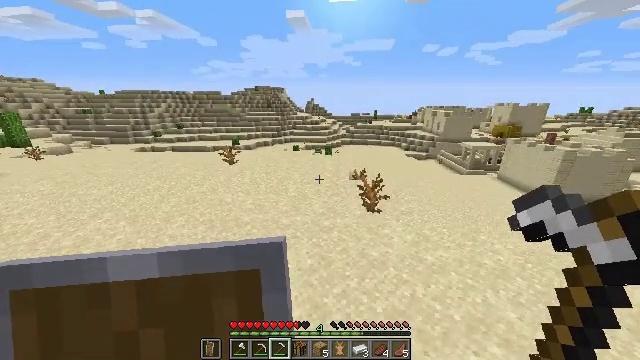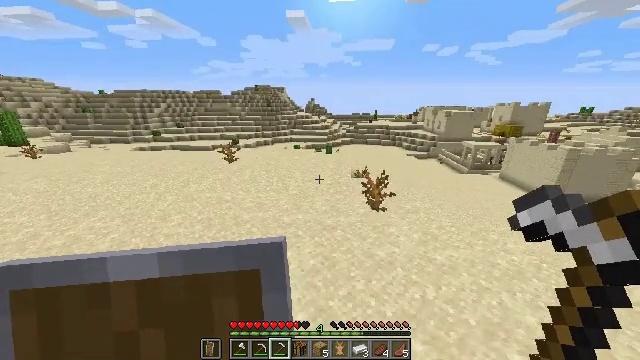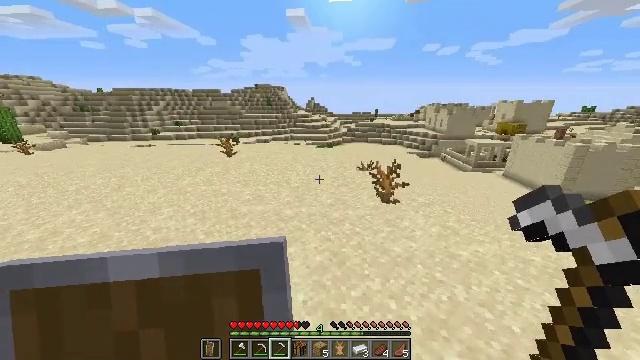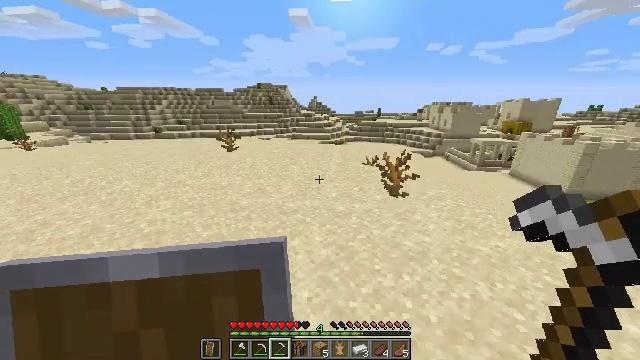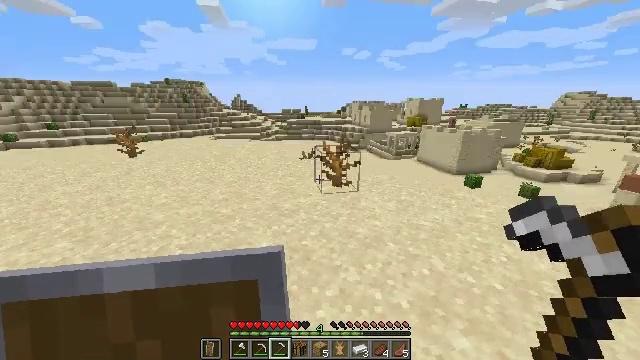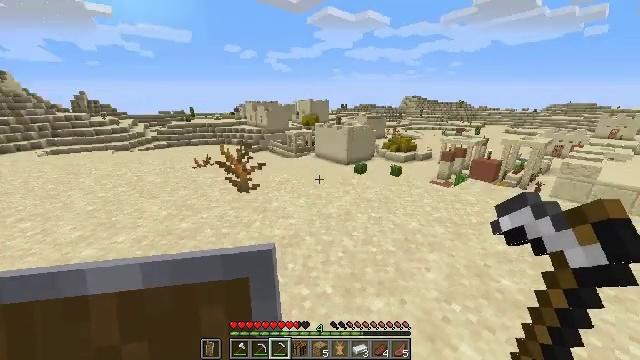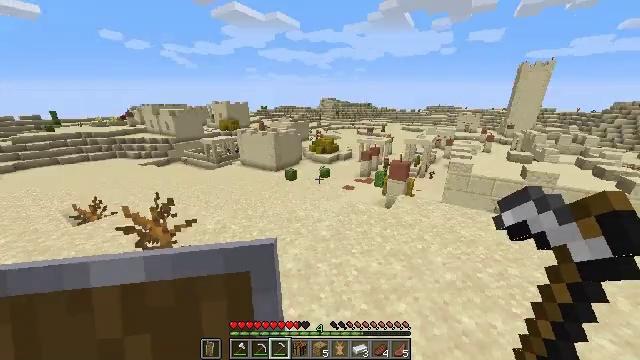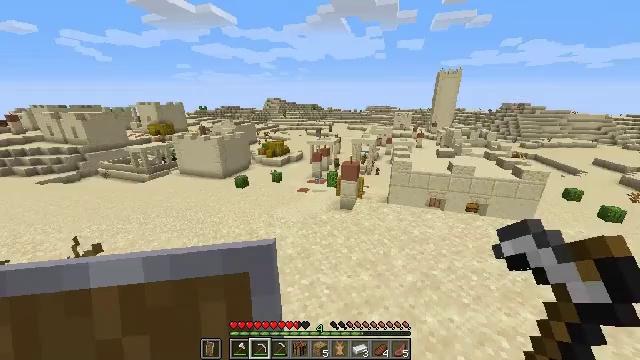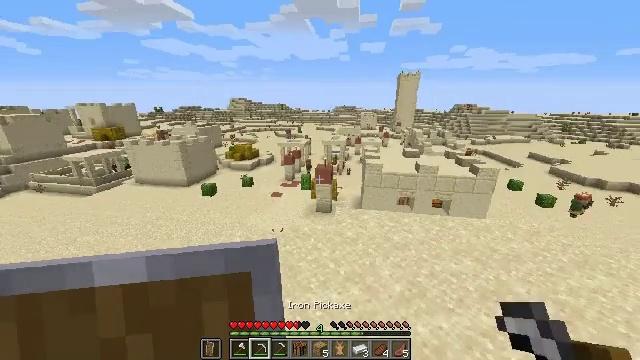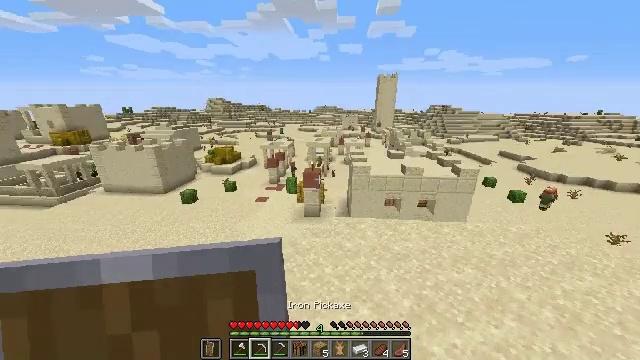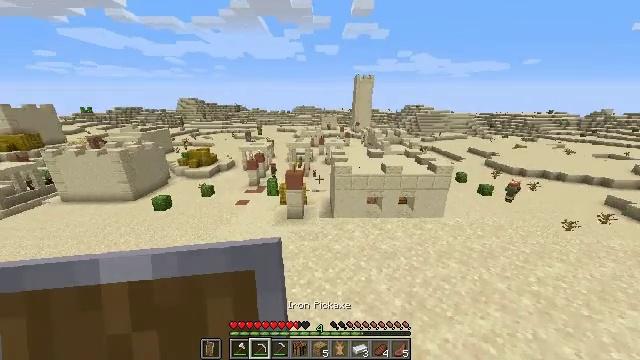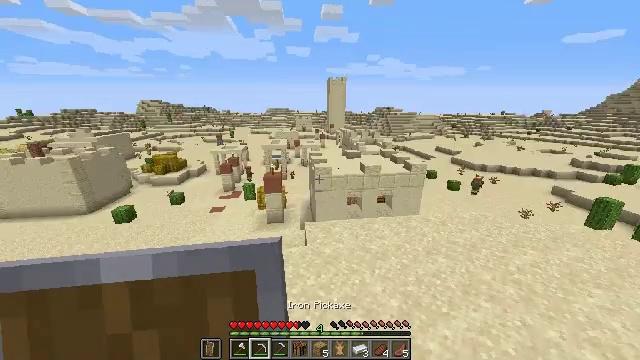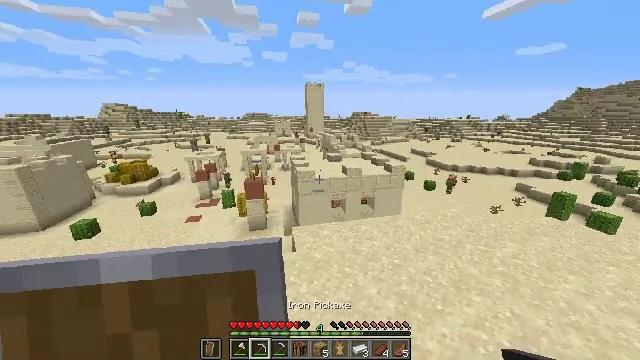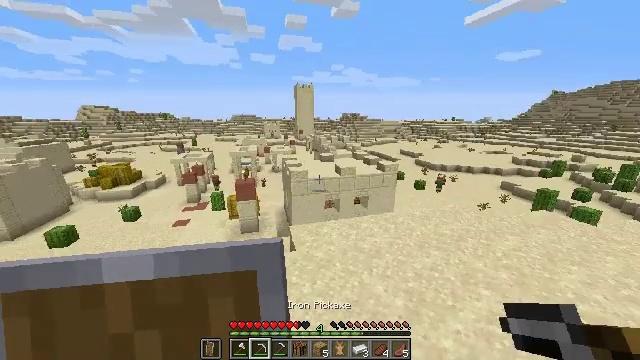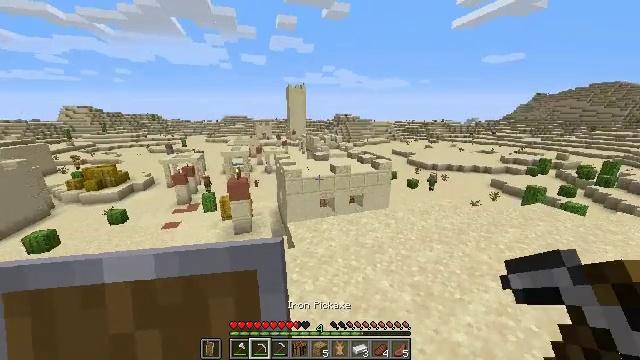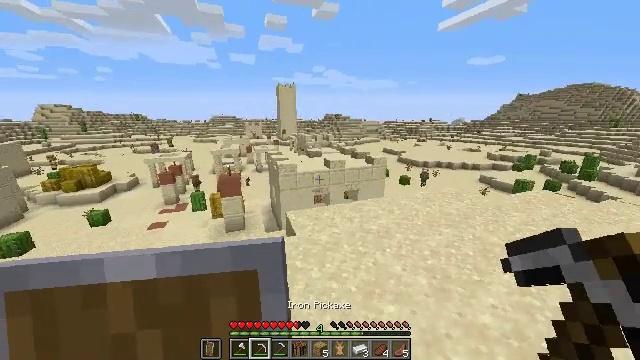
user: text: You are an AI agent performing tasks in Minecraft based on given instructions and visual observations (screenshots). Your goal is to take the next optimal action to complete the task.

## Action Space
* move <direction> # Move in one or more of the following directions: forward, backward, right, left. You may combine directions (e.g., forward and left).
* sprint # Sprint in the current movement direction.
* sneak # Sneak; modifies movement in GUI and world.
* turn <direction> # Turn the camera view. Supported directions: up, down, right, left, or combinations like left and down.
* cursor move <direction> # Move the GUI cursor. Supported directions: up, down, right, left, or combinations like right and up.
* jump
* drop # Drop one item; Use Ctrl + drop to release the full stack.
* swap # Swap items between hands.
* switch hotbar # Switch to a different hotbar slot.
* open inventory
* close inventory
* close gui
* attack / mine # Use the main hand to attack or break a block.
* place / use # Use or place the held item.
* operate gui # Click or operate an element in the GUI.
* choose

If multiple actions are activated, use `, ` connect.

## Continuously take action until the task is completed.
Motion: motion action
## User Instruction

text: Break the sandstone slab.
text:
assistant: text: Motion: move forward, jump
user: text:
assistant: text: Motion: move forward, jump
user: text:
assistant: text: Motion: move forward, jump
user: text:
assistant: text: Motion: move forward, turn right, jump
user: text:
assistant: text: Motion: move forward, turn right, jump
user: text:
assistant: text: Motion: move forward, turn right, jump
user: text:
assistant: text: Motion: move forward, turn right, jump, switch to hotbar 2
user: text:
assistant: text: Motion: move forward, turn right, jump, switch to hotbar 2
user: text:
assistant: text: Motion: move forward, turn right, jump, switch to hotbar 2
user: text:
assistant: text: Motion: move forward, turn right, jump
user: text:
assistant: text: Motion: move forward, turn right, jump
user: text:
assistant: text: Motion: move forward, turn right and up, jump
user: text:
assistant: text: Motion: move forward, turn right, jump
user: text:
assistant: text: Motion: move forward, sprint, turn right, jump
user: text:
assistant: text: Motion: move forward, sprint, turn right, jump
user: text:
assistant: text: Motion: move forward, sprint, turn right, jump
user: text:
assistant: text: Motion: move forward, sprint, turn right, jump
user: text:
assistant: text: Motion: move forward, sprint, turn right and down, jump
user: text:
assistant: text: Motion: move forward, sprint, turn right and down, jump
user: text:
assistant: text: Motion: move forward, sprint, turn right and down, jump
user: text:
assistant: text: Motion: move forward, sprint, jump
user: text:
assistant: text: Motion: move forward, sprint, jump
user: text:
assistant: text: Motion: move forward, sprint, turn down, jump
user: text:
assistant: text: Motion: move forward, sprint, turn down, jump
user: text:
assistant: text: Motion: move forward, sprint, turn down
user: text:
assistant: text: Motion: move forward, sprint, turn right and down
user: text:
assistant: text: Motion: move forward, sprint, turn right
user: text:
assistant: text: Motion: move forward, sprint, turn right and down
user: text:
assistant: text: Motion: move forward, sprint
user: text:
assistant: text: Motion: move forward and move right, sprint